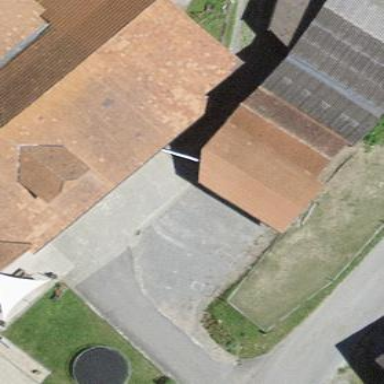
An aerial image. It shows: Rural barn.